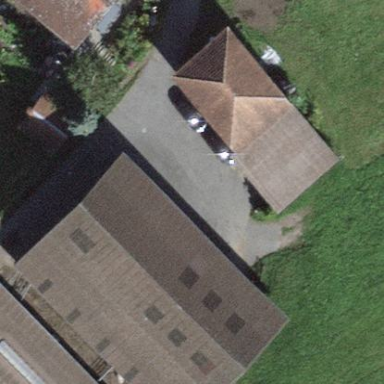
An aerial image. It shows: Rural barn.